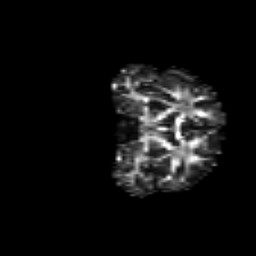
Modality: FA
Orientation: coronal
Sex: female
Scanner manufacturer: siemens
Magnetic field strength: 3 T
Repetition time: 5 s
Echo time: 0.071 s